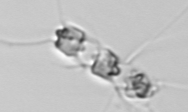
Label: Chaetoceros_didymus